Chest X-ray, PA view. Patient: 56 years old, sex M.
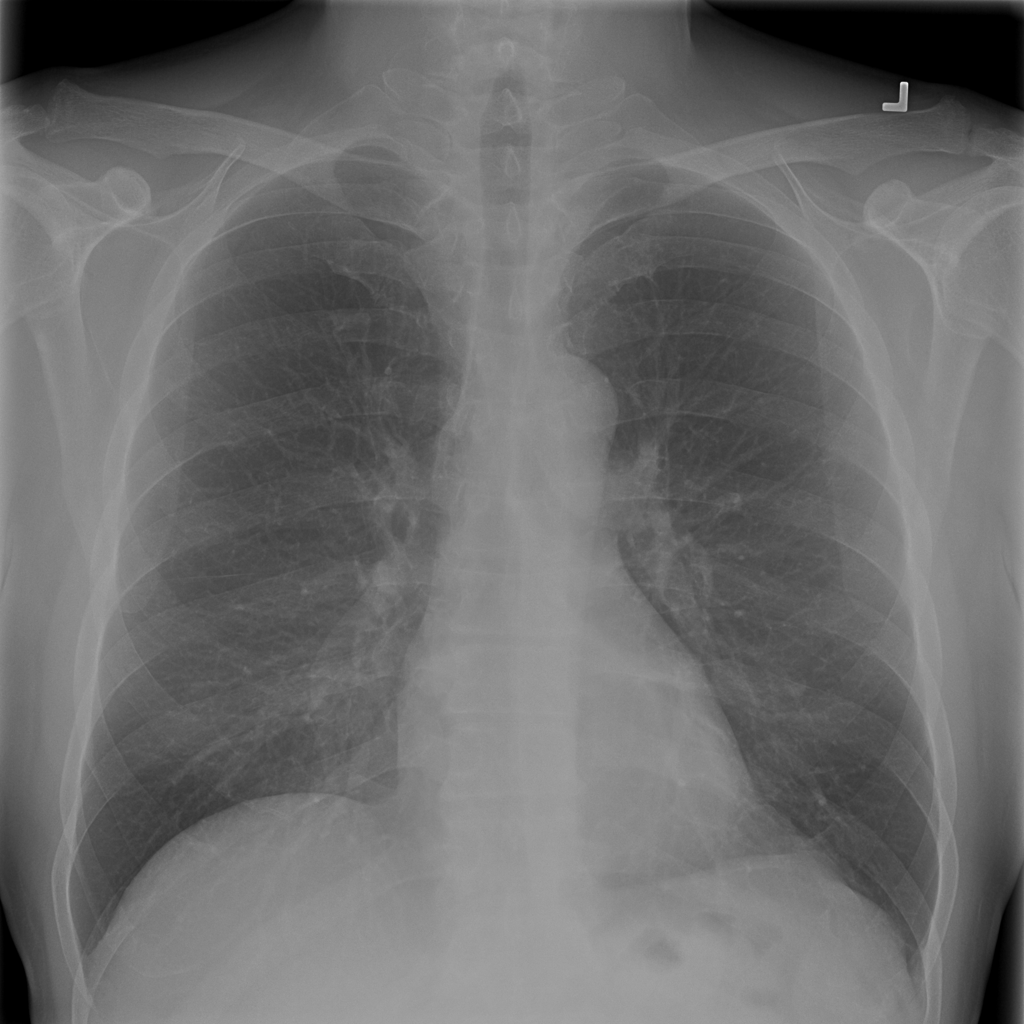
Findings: No Finding